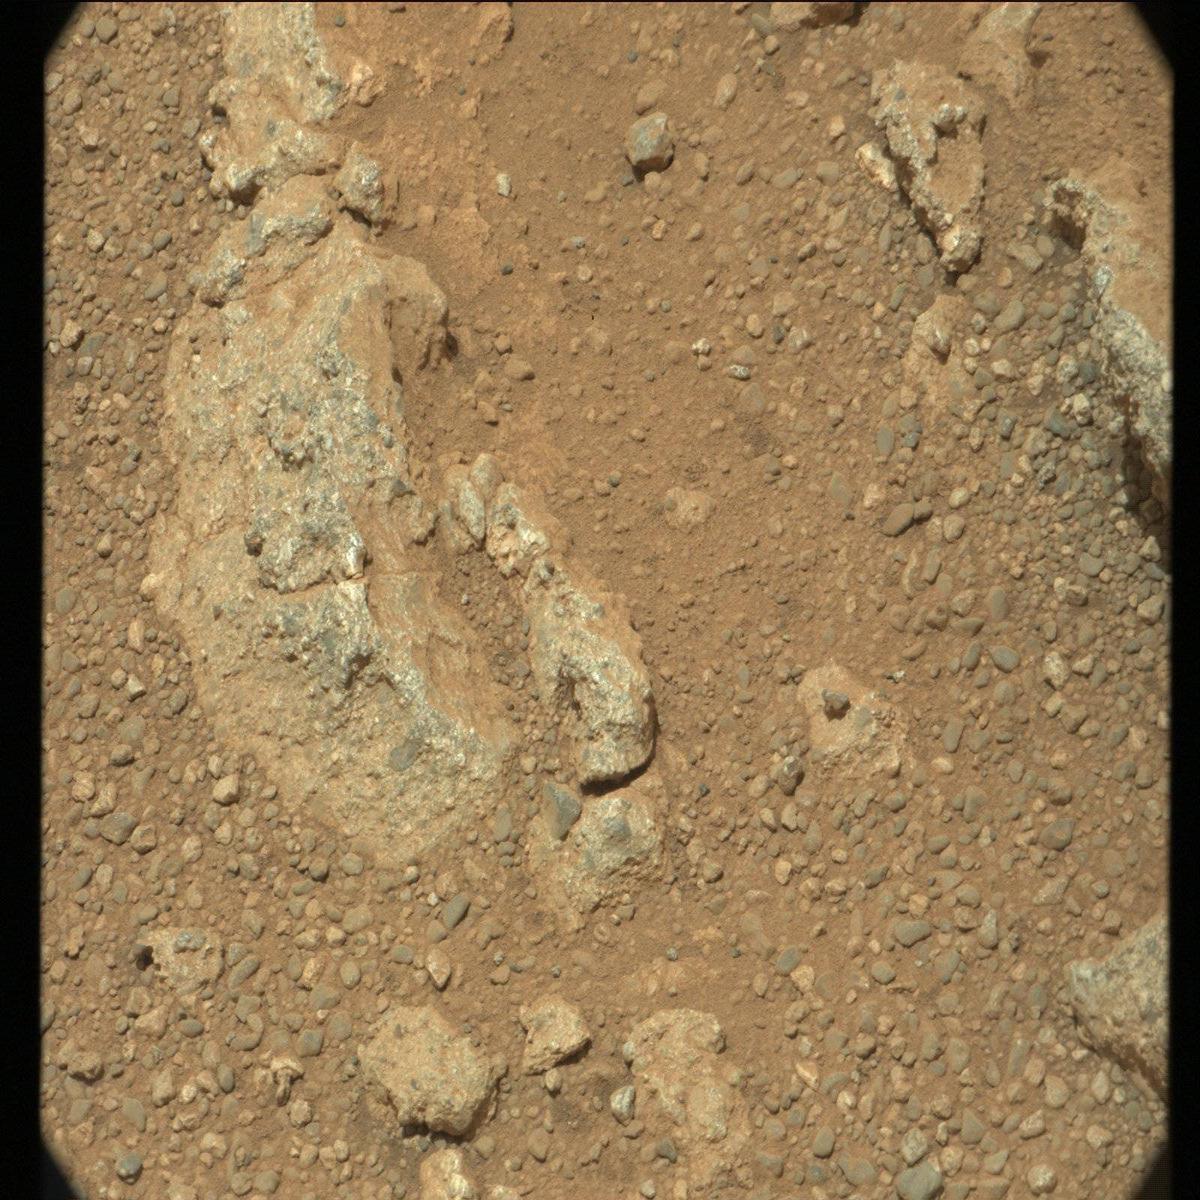
Terrain classes present: Bedrock, Rock, Sand / Soil